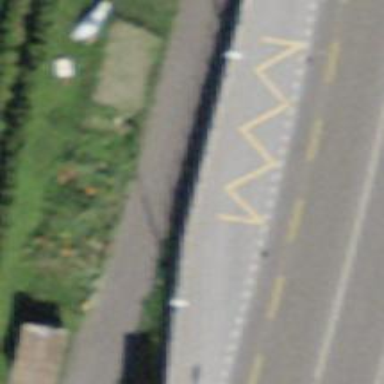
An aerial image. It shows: Bus stop with sheltered platform for public transport.